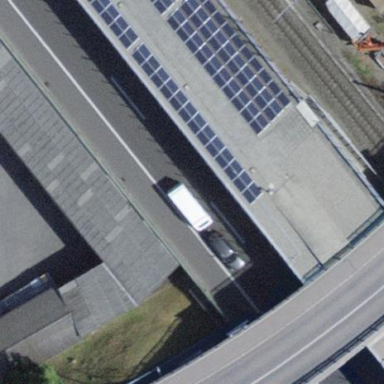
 consisting of solar photovoltaic panels."